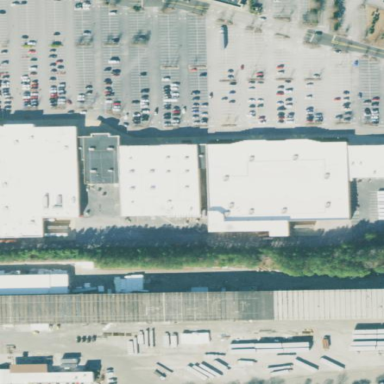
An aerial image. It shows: Retail building housing department store.